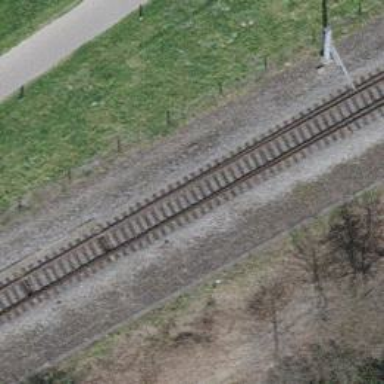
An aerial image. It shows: Junction on the railway.